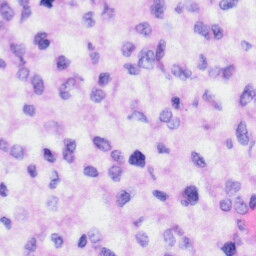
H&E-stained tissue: Liver